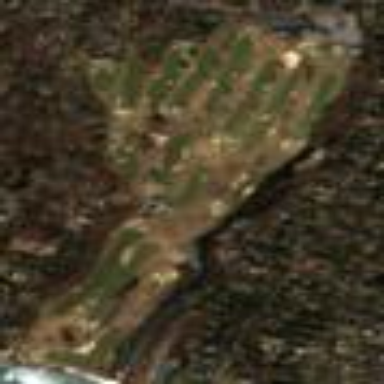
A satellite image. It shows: Golf course surrounded by greenery.